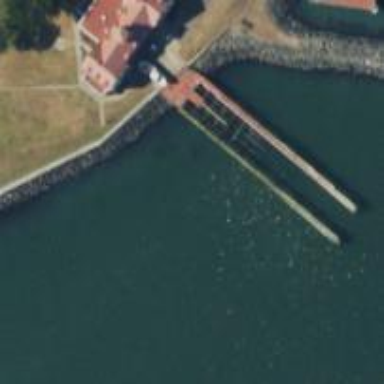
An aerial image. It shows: Man-made pier.